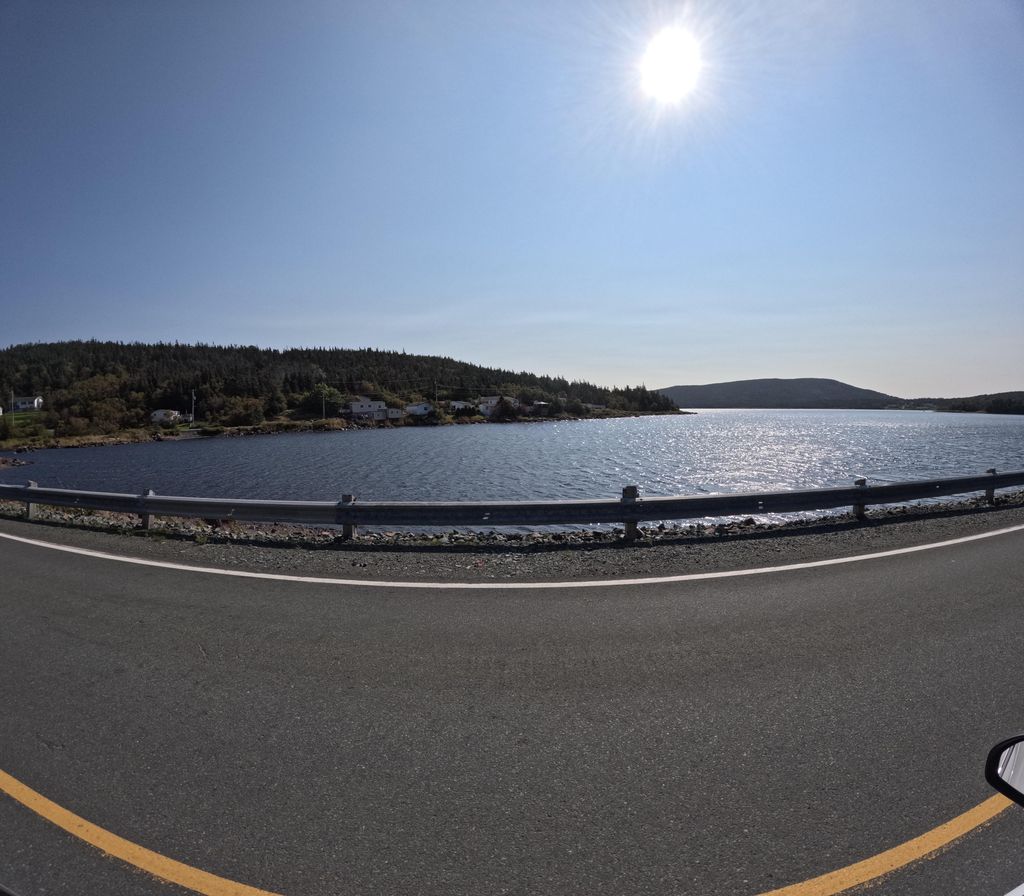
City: st_johns